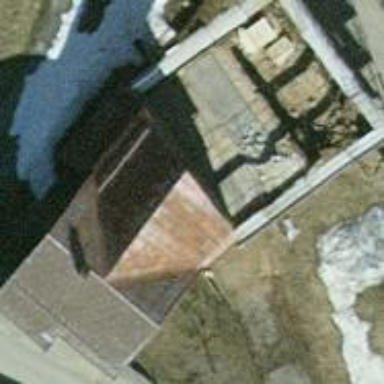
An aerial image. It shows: Commercial building housing sawmill.